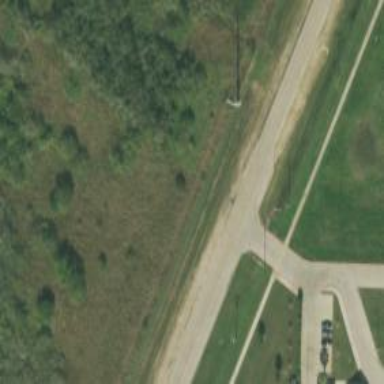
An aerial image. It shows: Secondary link road.